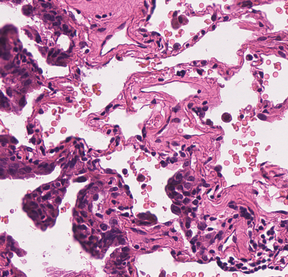
Tumor epithelial tissue: yes
Tumor-associated stroma tissue: no
Normal tissue: yes